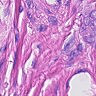
Metastatic tissue present: yes